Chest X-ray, PA view. Patient: 43 years old, sex M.
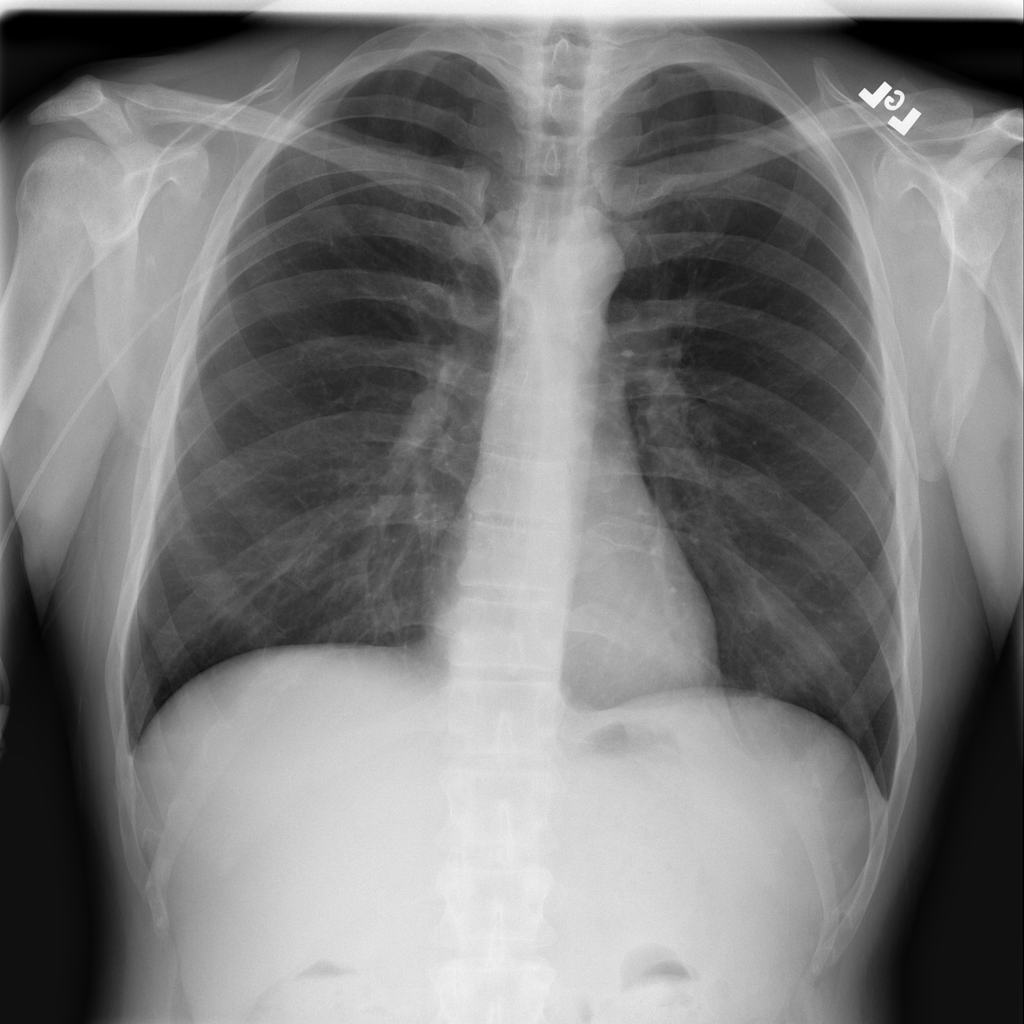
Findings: Infiltration